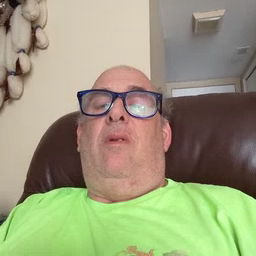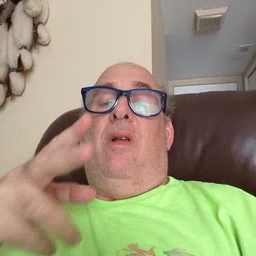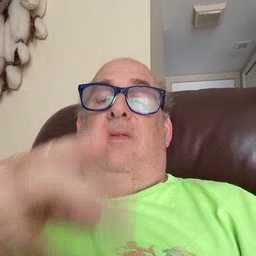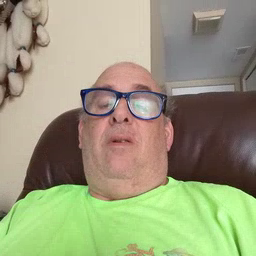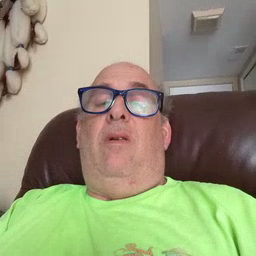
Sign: cut